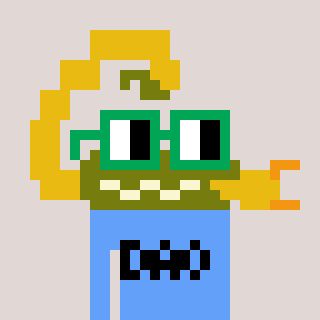
a pixel art character with square green glasses, a scorpion-shaped head and a blue-colored body on a warm background